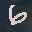
Label: 6